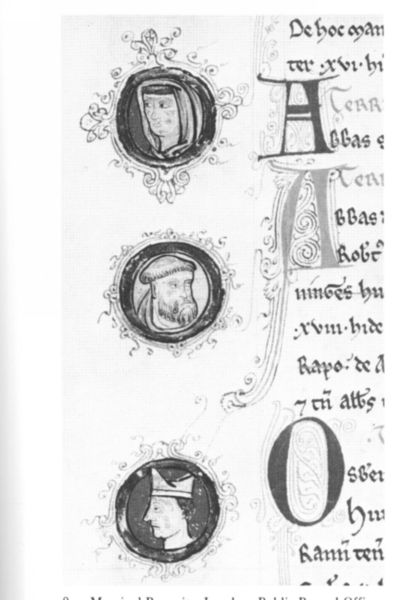
Titel: gekürzte Fassung des Domesday Book
Institution: London, Public Record Office
Schlagwörter: kopf, mann, ausschnitt, bunt, frau, grau, köpfe, männer, schwarz, weiss, zeichnung, rot, schleier, malerei, ornament, bart, mütze, bibel, gesicht, rahmen, portrait, porträt, gold, blatt, krone, kreis, rund, ranken, schrift, papier, kaiser, könig, detail, dekor, floral, foto, buch, medaillon, initialen, seite, text, buchstaben, nonne, initiale, medallien, portraits, buchseite, verziert, mittelalter, mönch, heilige, maria, miniatur, altdeutsch, handschrift, dokument, miniaturen, latein, medaillons, buchmalerei, majuskeln, gebete, ornamentrahmen, manuskript, illumination, clipeus, initialie, n, a, o, portrsits, manuskriptseite